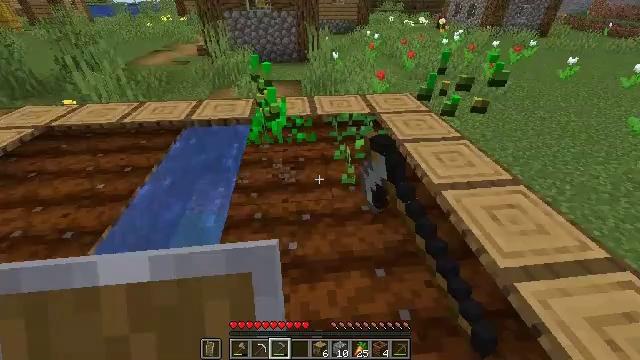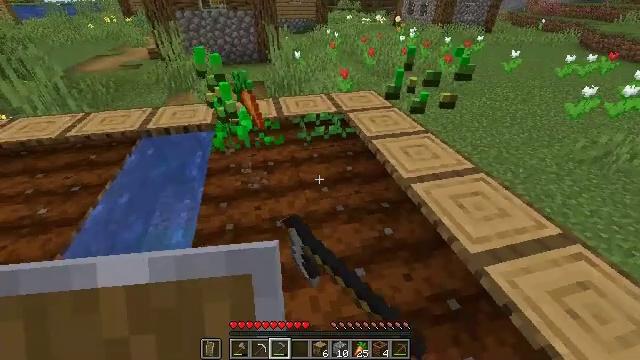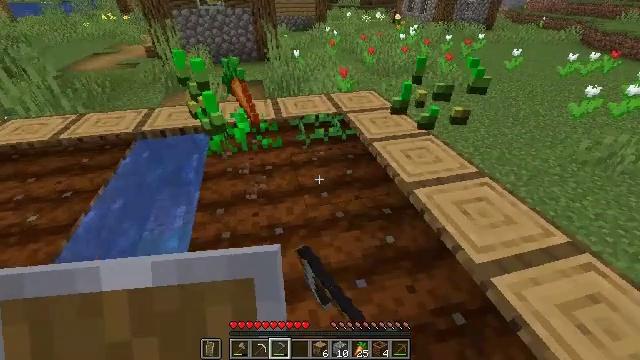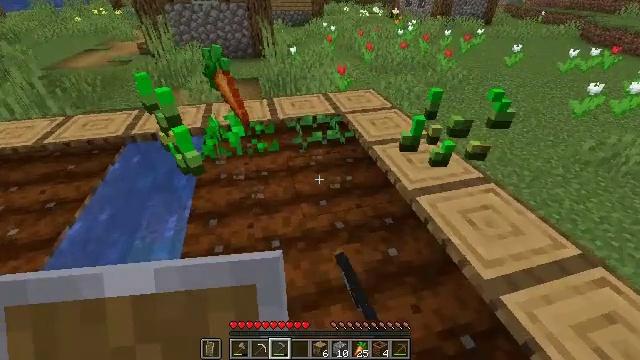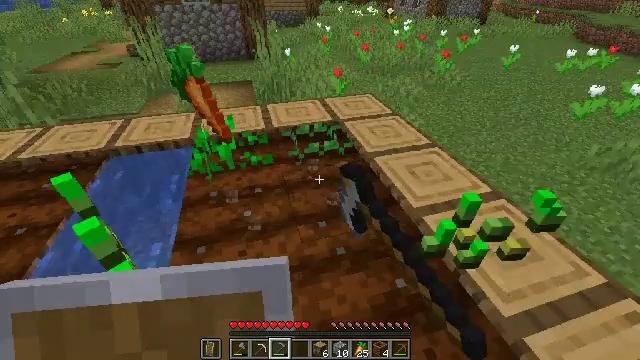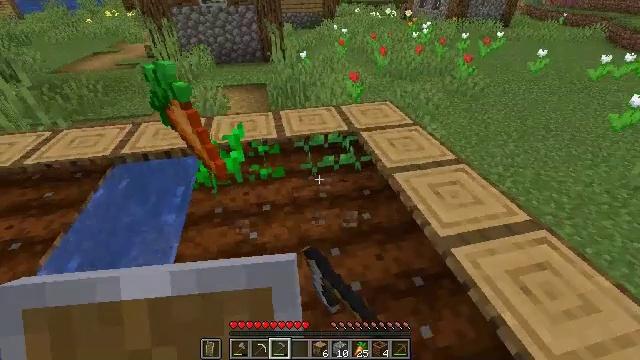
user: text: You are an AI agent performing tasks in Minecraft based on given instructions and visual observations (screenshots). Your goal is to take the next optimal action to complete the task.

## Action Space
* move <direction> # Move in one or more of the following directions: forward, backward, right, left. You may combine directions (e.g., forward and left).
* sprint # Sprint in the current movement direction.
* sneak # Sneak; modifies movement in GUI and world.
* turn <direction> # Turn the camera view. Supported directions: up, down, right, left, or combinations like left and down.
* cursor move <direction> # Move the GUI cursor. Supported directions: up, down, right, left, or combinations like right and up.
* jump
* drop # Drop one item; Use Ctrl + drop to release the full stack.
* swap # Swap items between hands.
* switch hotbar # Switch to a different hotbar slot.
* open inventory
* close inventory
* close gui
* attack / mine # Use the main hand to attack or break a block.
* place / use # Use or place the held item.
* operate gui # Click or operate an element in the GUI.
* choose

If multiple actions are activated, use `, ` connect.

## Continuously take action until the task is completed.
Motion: motion action
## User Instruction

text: Pull up beetroots from the soil.
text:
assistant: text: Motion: move forward, turn right, attack / mine
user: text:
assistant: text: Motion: move forward, attack / mine
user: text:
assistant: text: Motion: move forward, attack / mine
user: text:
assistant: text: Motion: move forward, turn right, attack / mine
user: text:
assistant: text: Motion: move forward, turn left, attack / mine
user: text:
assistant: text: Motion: attack / mine